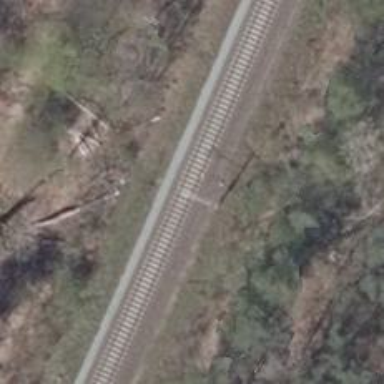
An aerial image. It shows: Milestone along the railway track with catenary mast.